Interaction volume radius: 5 \u00c5
Interaction volume height: 15 \u00c5
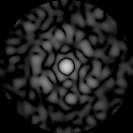
Disorder parameter: 0.8393